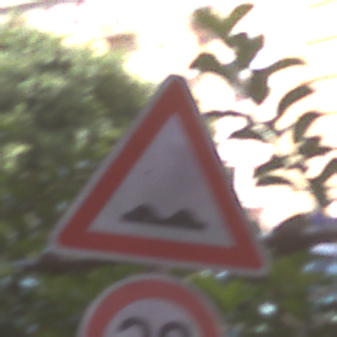
Verkehrszeichen: UnebeneFahrbahn
Zusatzzeichen unten: Geschwindigkeit30
Umgebung: Outdoor, Urban
Tageszeit: MorningAfternoon
Wetter: Clear
Licht: Natural
Jahreszeit: NotSpecified
Kontrast: LowContrast